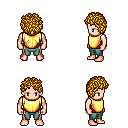
a pixel art fantasy rpg character, male body template, human, light skin, gold chest armor, teal pants, blonde curly afro hairstyle, four views (front, back, left, right), 2x2 character sprite sheet, small pixel art, hard edges, no anti-aliasing